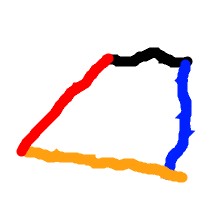
Shape: trapezoid